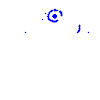
Particle: electron